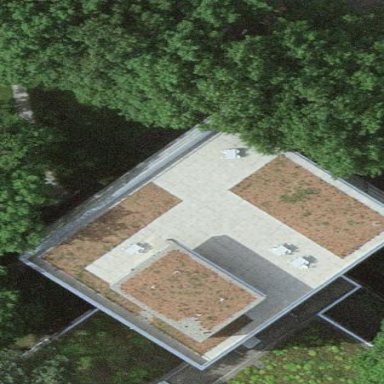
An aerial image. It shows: View of university building.